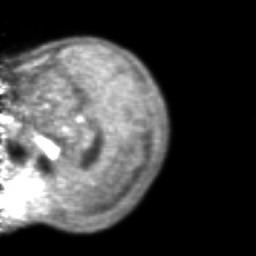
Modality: PET
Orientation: sagittal
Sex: female
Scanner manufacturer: ge